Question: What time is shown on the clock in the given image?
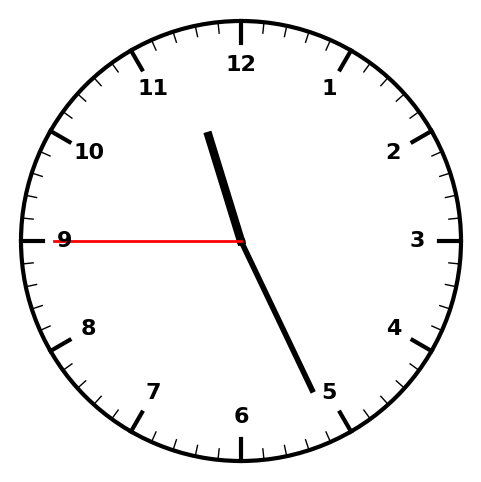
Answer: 11:25:45